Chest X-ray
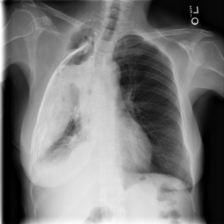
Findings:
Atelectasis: negative
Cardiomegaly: negative
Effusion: negative
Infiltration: negative
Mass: negative
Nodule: negative
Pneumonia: negative
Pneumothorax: negative
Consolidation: negative
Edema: negative
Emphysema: negative
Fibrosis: negative
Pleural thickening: negative
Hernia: negative